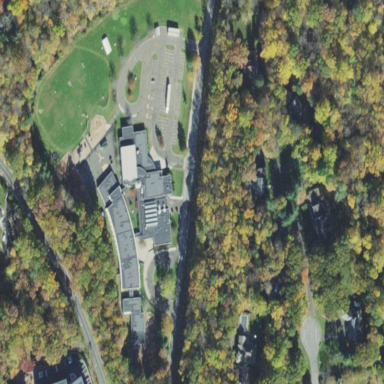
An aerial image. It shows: School.